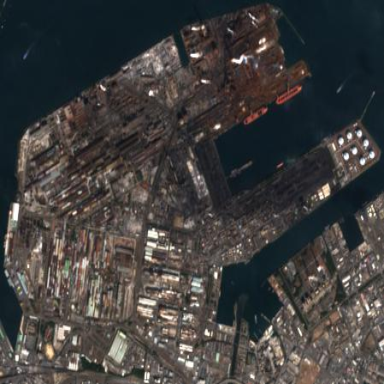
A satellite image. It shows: Industrial area designated for steelworks.